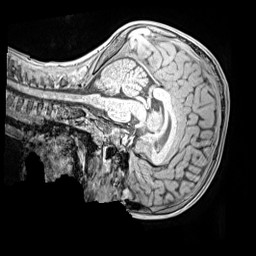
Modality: MP2RAGE
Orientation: sagittal
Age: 9
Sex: male
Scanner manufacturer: siemens
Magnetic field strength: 3 T
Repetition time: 4 s
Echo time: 0.00299 s